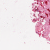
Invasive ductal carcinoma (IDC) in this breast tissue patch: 0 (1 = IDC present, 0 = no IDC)